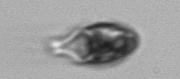
Label: Balanion